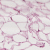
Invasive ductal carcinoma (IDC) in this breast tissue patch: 0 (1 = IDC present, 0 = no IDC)